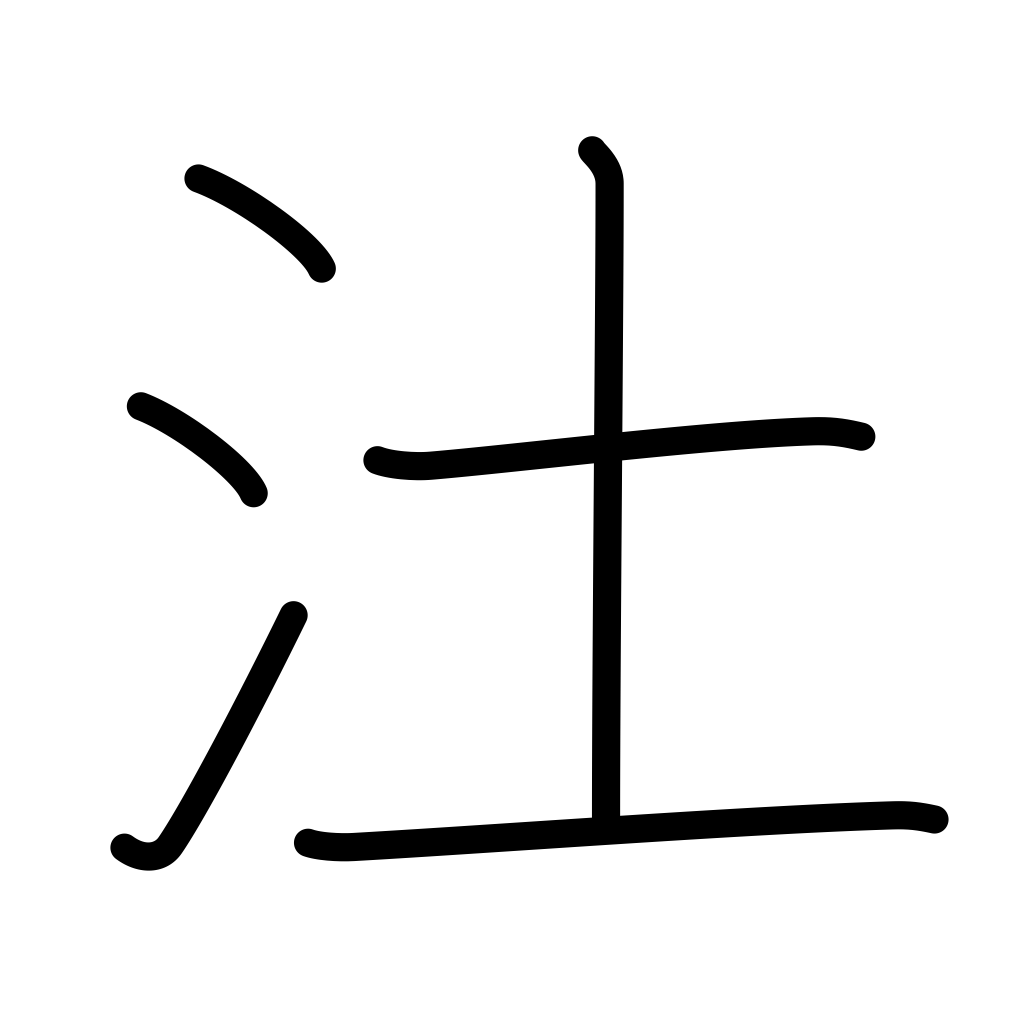
Meaning: wetland, marsh